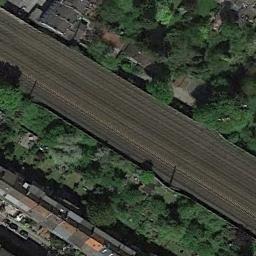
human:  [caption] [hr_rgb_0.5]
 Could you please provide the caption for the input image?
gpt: The railway is surrounded by trees .

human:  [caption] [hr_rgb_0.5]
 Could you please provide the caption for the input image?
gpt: These railways are flanked by some houses and trees .

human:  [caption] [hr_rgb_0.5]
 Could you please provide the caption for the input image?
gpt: There are many trees in the middle of the two railways .

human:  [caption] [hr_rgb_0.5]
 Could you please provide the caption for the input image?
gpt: The railway is next to some trees and houses .

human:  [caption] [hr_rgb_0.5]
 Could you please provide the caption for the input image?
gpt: There are some green trees and some buildings beside the railway .